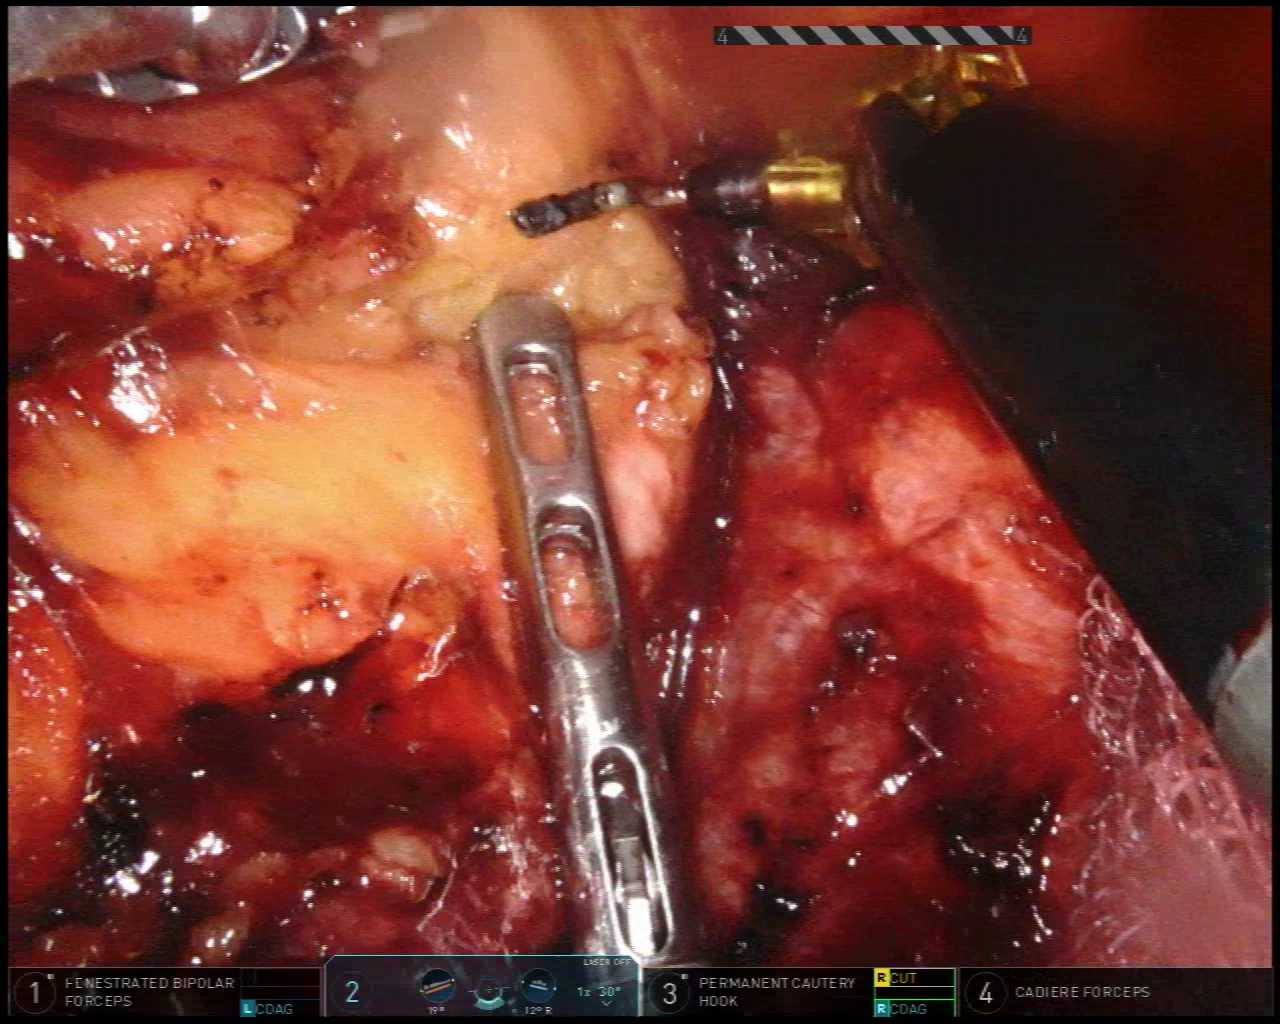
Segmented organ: pancreas
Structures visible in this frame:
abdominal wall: no
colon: no
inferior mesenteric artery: no
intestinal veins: no
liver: no
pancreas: yes
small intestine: no
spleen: no
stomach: no
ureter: no
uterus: no
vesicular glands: no